Field crop: maize
Growth stage: 2
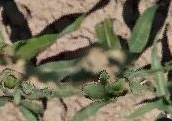
Species: maize